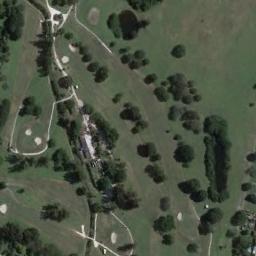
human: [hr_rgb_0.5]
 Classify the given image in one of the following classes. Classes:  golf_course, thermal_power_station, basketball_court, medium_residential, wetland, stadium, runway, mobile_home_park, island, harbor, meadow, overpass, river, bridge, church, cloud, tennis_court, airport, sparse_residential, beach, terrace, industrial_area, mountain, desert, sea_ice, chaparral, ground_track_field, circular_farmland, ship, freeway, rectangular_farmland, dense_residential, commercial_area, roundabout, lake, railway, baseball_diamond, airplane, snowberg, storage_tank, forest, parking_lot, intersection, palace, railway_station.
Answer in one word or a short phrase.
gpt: golf_course